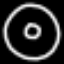
Label: donut